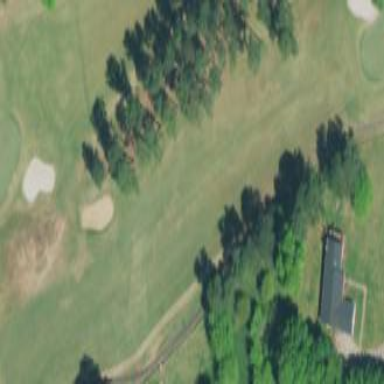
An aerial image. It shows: Grassy area designated as golf fairway.